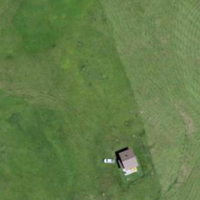
EUNIS habitat code: 26
Species observed at this site:
Geum rivale